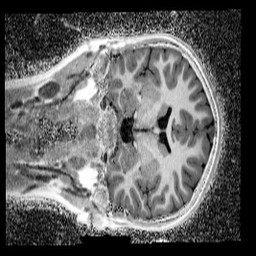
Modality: UNIT1_denoised
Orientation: coronal
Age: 10
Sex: female
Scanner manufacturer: siemens
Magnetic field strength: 3 T
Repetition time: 4 s
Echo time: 0.00299 s